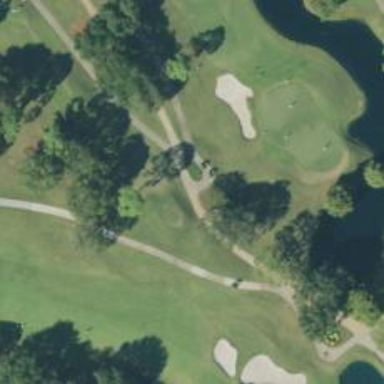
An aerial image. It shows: Path designated for golf carts.